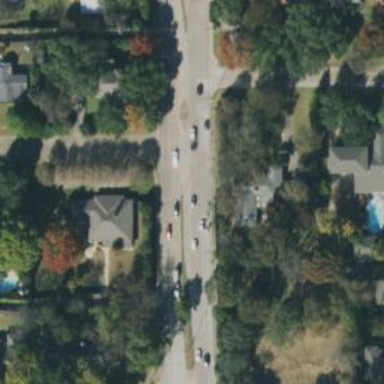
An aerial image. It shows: Secondary road.